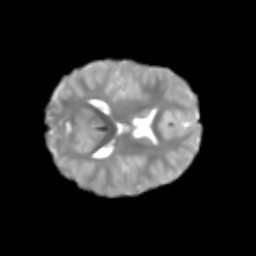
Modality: T2w
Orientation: axial
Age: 7
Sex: male
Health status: healthy